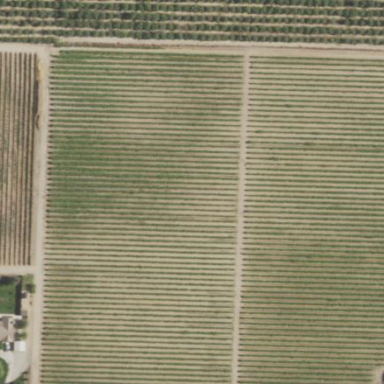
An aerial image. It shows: Beautiful vineyard in the countryside.